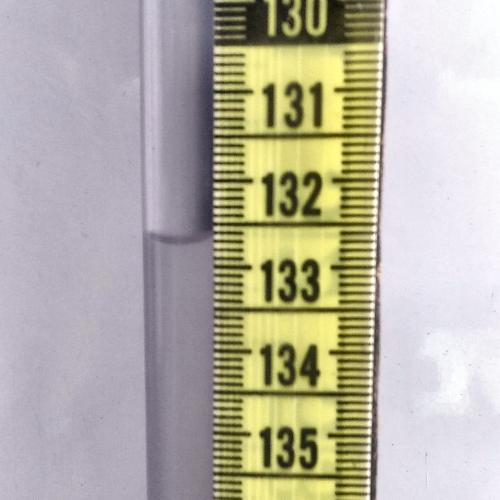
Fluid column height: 132.7 cm